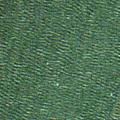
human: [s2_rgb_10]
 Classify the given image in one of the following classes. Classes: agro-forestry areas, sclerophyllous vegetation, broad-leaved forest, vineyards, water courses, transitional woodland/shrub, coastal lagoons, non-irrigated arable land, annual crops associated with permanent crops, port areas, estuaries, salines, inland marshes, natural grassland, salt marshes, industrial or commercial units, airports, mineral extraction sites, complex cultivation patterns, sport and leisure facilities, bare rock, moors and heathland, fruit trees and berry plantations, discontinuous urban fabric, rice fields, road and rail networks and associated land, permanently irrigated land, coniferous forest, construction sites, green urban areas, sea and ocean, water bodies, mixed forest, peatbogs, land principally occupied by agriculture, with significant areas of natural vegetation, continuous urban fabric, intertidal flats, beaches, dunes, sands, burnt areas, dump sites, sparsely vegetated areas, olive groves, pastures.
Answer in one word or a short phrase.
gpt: sea and ocean